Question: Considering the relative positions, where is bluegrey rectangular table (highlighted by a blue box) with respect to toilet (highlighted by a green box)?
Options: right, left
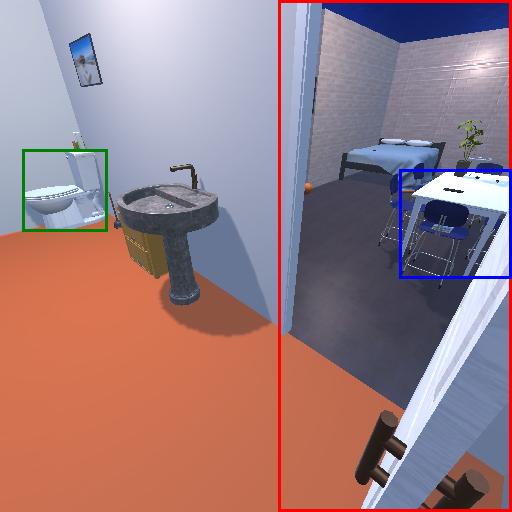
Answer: right